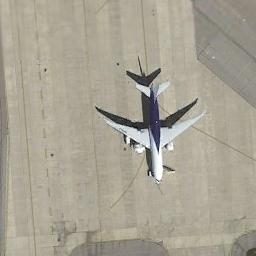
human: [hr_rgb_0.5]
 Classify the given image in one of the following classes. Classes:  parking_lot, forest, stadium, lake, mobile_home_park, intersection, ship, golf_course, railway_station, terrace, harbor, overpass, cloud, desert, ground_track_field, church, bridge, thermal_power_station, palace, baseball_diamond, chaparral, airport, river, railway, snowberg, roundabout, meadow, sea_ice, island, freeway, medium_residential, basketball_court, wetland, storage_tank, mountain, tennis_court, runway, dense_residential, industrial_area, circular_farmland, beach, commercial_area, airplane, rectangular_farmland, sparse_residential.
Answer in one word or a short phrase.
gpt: airplane